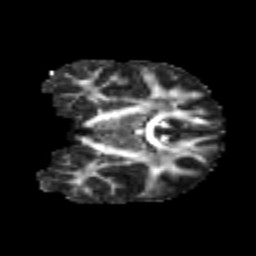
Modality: FA
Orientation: coronal
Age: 29
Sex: male
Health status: healthy